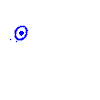
Particle: kaon